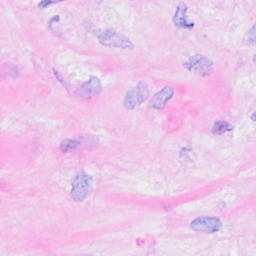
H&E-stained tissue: Breast